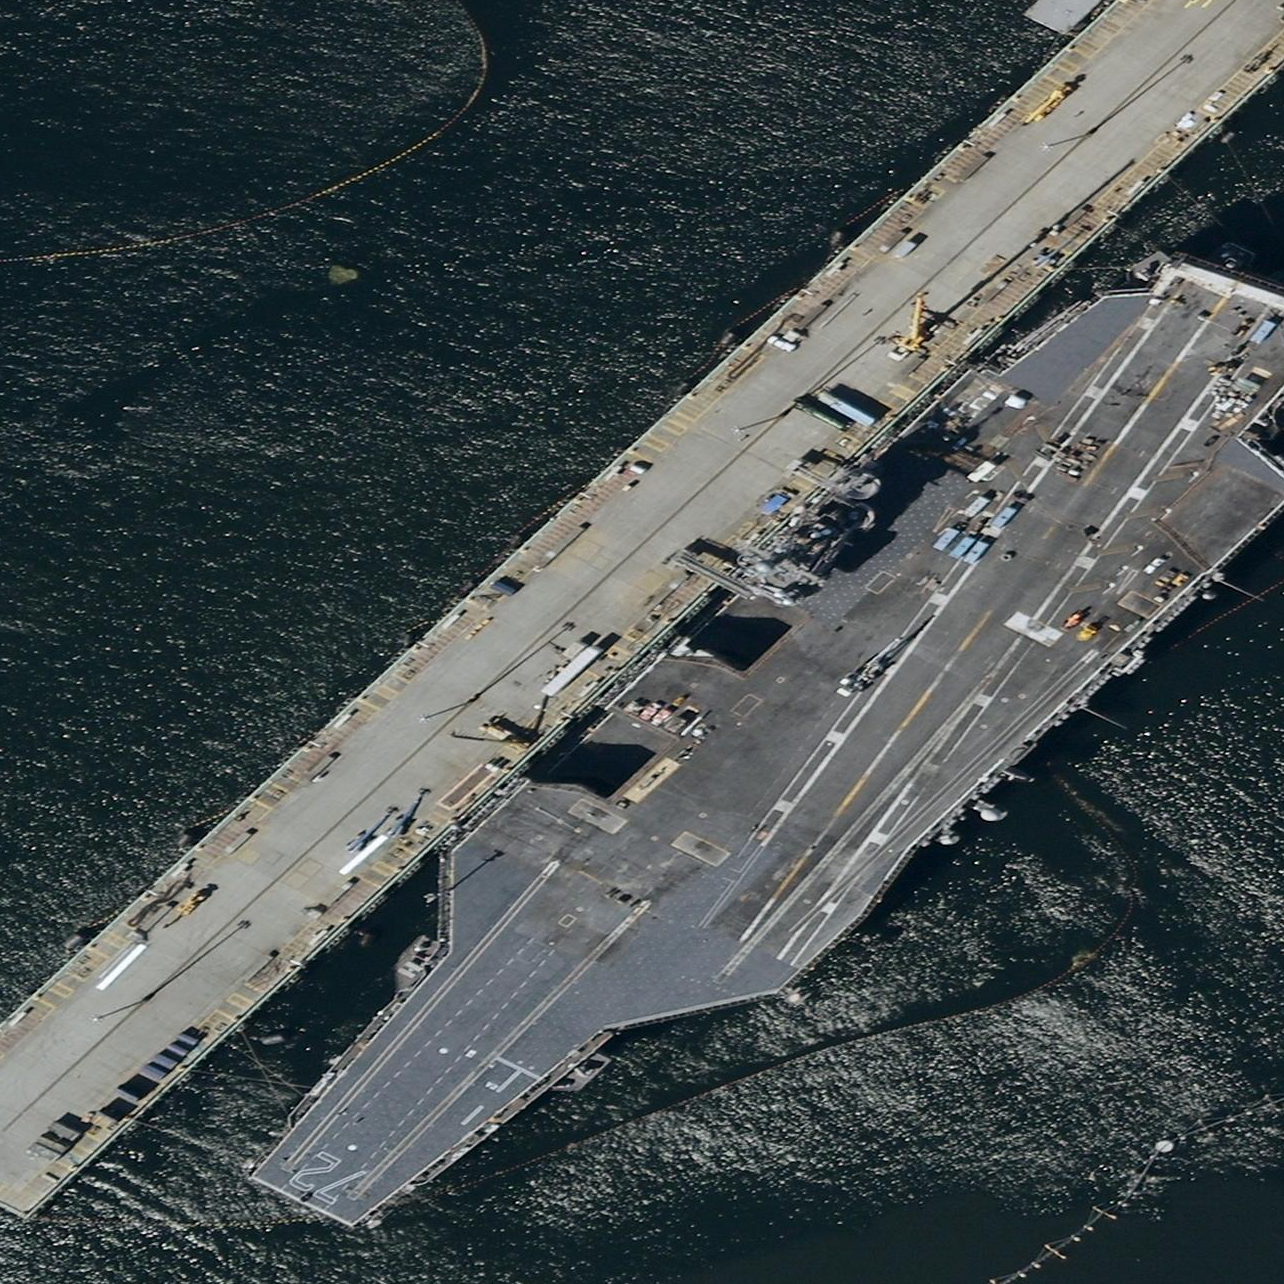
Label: aircraft_carrier